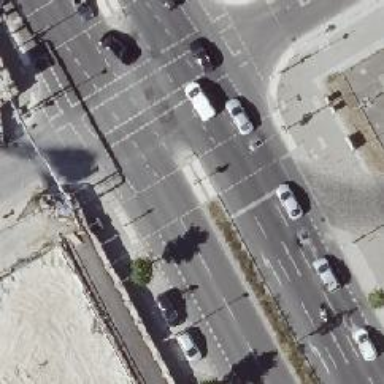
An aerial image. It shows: Road crossing with traffic signals.